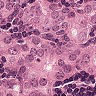
Metastatic tissue present: yes